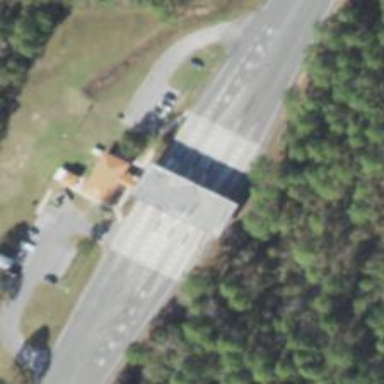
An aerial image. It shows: Toll gantry on the road for toll enforcement.